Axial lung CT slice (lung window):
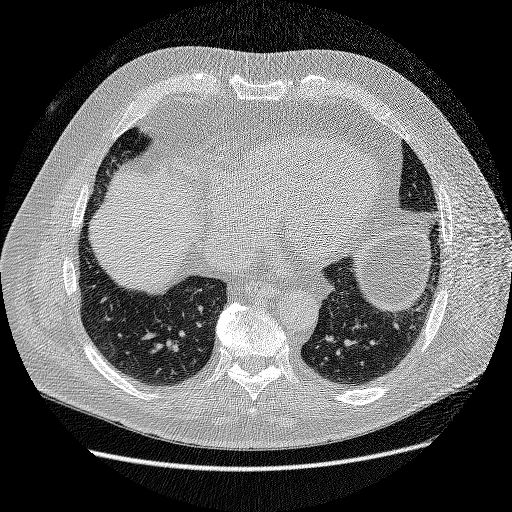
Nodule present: no